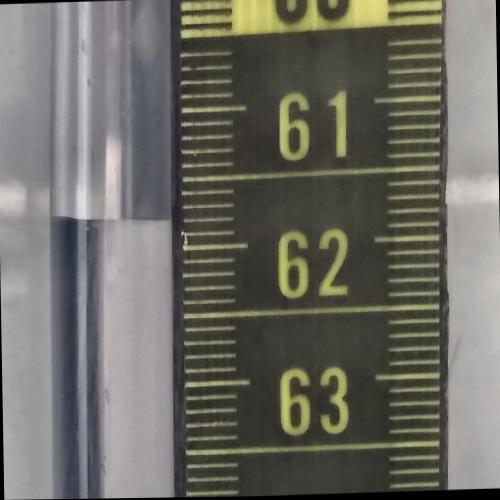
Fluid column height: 61.8 cm